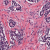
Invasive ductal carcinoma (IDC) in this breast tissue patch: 1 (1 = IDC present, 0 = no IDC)